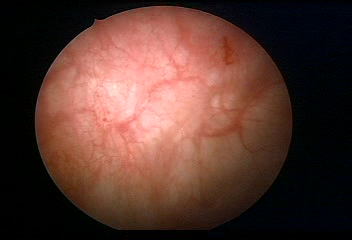
Modality: WLC
Class: Normal mucosa
Bladder cancer association: No